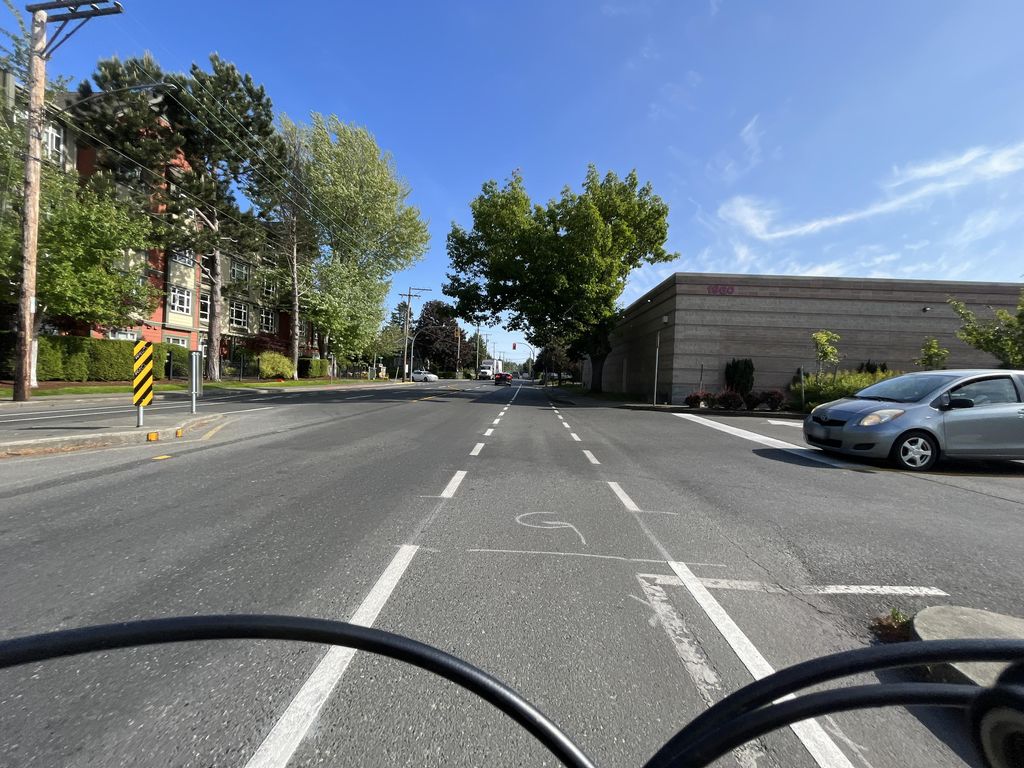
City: victoria